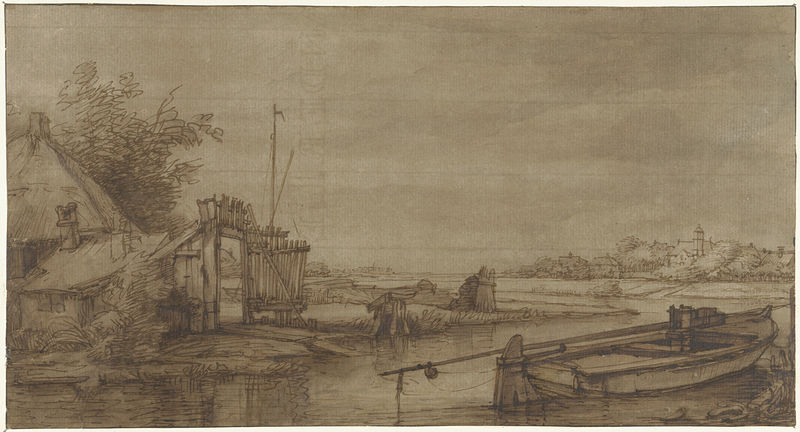
Titel: Vaartgezicht met boerderij en liggende schuit
Künstler: Jan Hulswit
Standort: Amsterdam
Institution: Rijksmuseum
Schlagwörter: beige, arch, dark, yellow, brown, wood, sky, tree, boat, building, hill, house, lake, landscape, sea, water, houses, trees, village, river, stream, drawing, sketch, door, fence, town, buildings, hut, cabin, farm, shack, fish, lighthouse, chimney, chimneys, fishing, rowboat, bank, open, layers, plank, planks, floating, sepia, hay, pole, dock, fisher, haven, nets, hit, fishing pole, fishing rod, wood fence, farn, longs